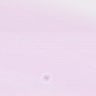
Metastatic tissue present: no